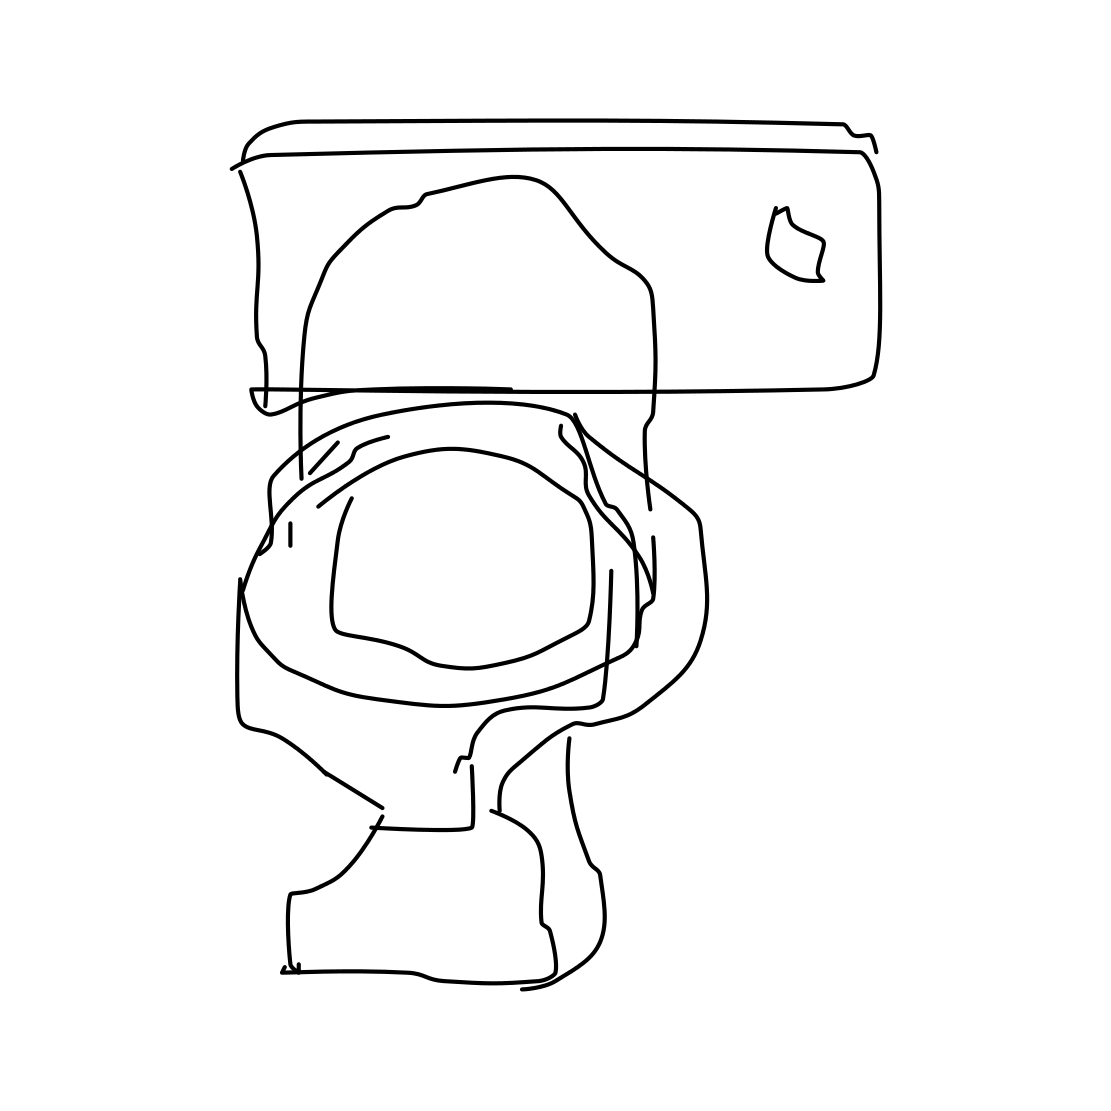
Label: toilet